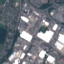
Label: Industrial